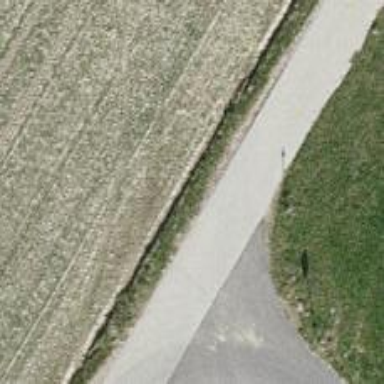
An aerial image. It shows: Service road with grade 1 tracktype.